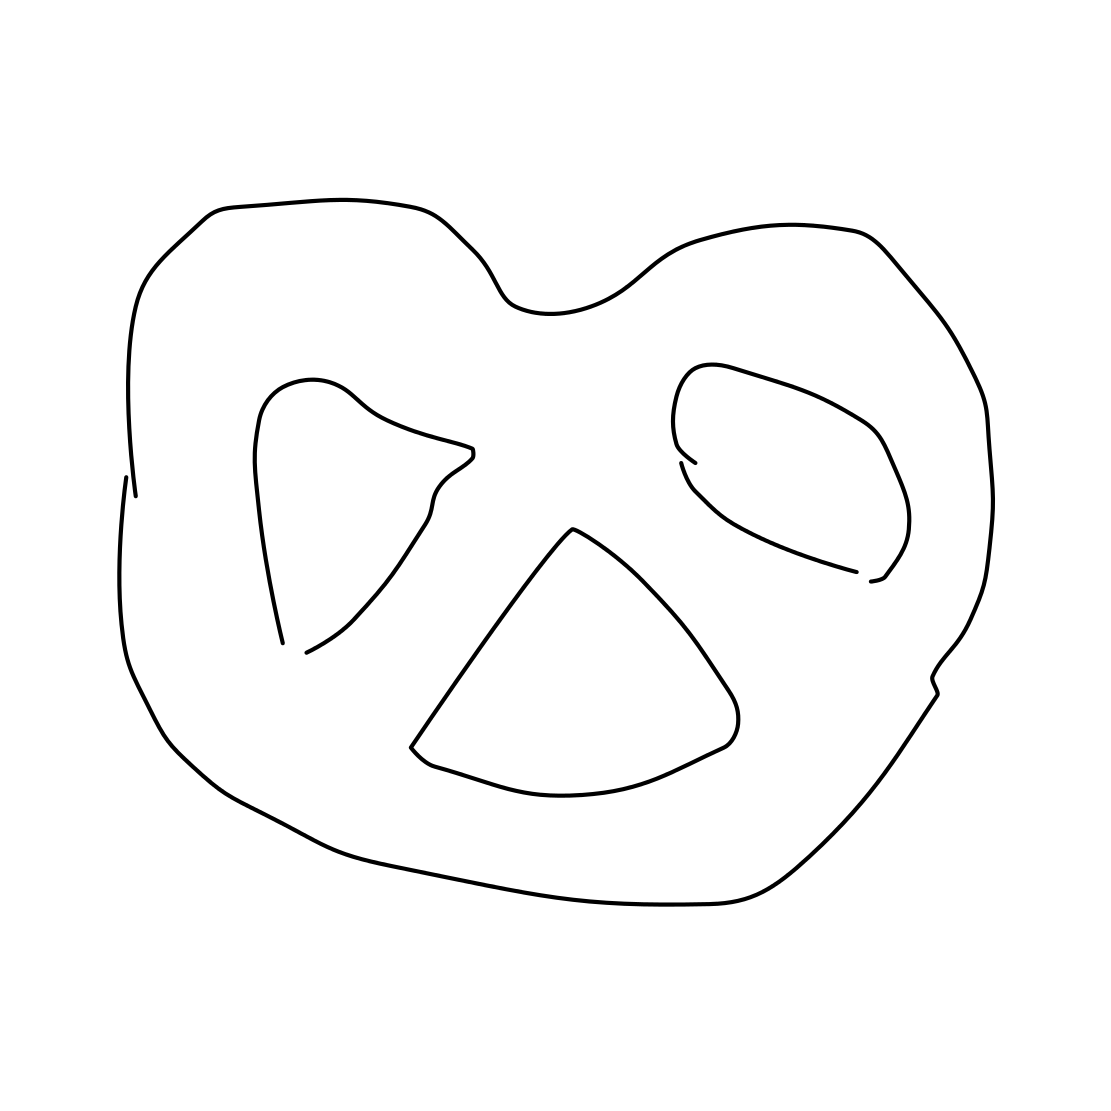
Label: pretzel